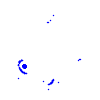
Particle: electron